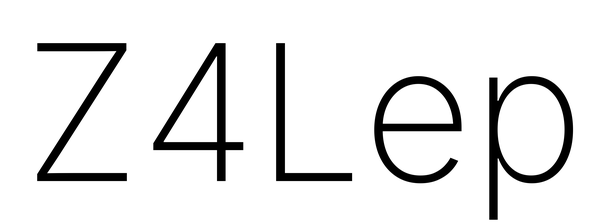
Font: Inter_ExtraLight